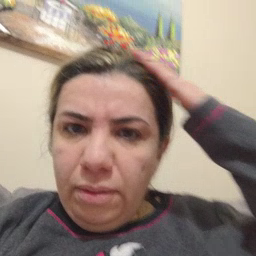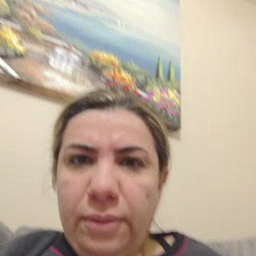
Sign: hat